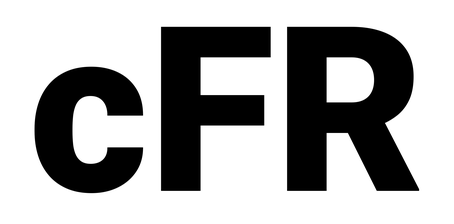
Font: Roboto_Black